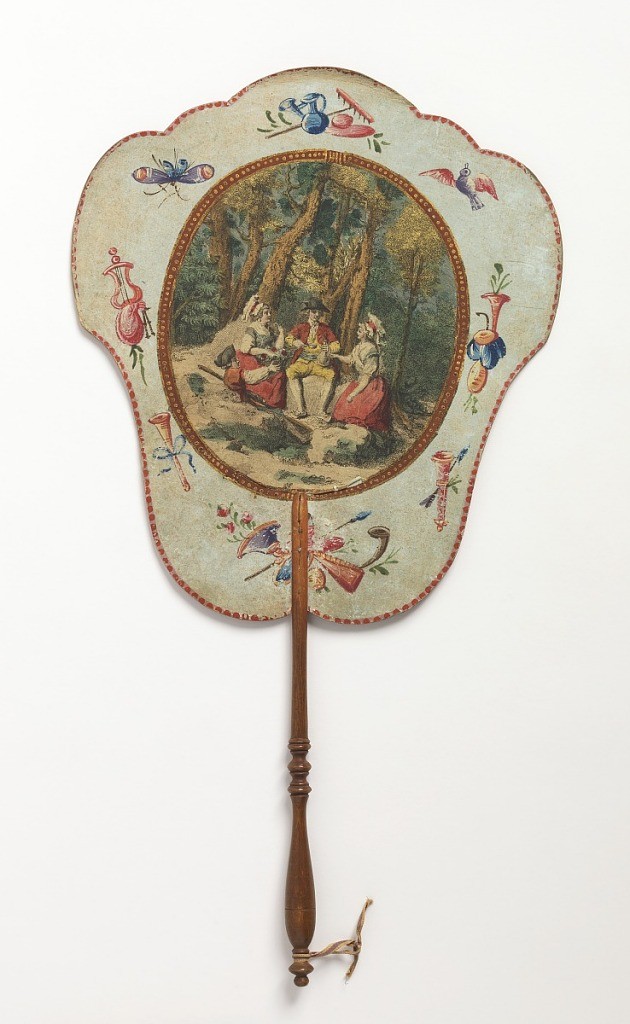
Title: Les Solitaires de Normandie
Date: ca. 1788
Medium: Engraved, hand-colored and painted paper leaf, turned wood handle
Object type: Handscreen
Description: Handscreen with a paper leaf and turned wood handle. Obverse: oval medallion with a hand-colored engraving showing two couples eating a meal in a landscape, surrounded by a border of hand-painted musical instruments. Reverse: printed with dialogue from the comic opera "Les Solitaires de Normandie."